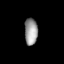
Tissue: lung
Cell type: Fibroblasts
Senescence score: 0.612
Nuclear area (px): 339
Mean DAPI intensity: 155.808